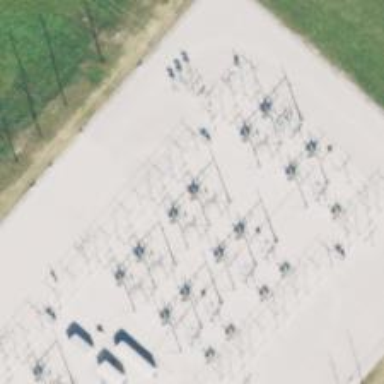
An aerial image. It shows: Switch for power supply.